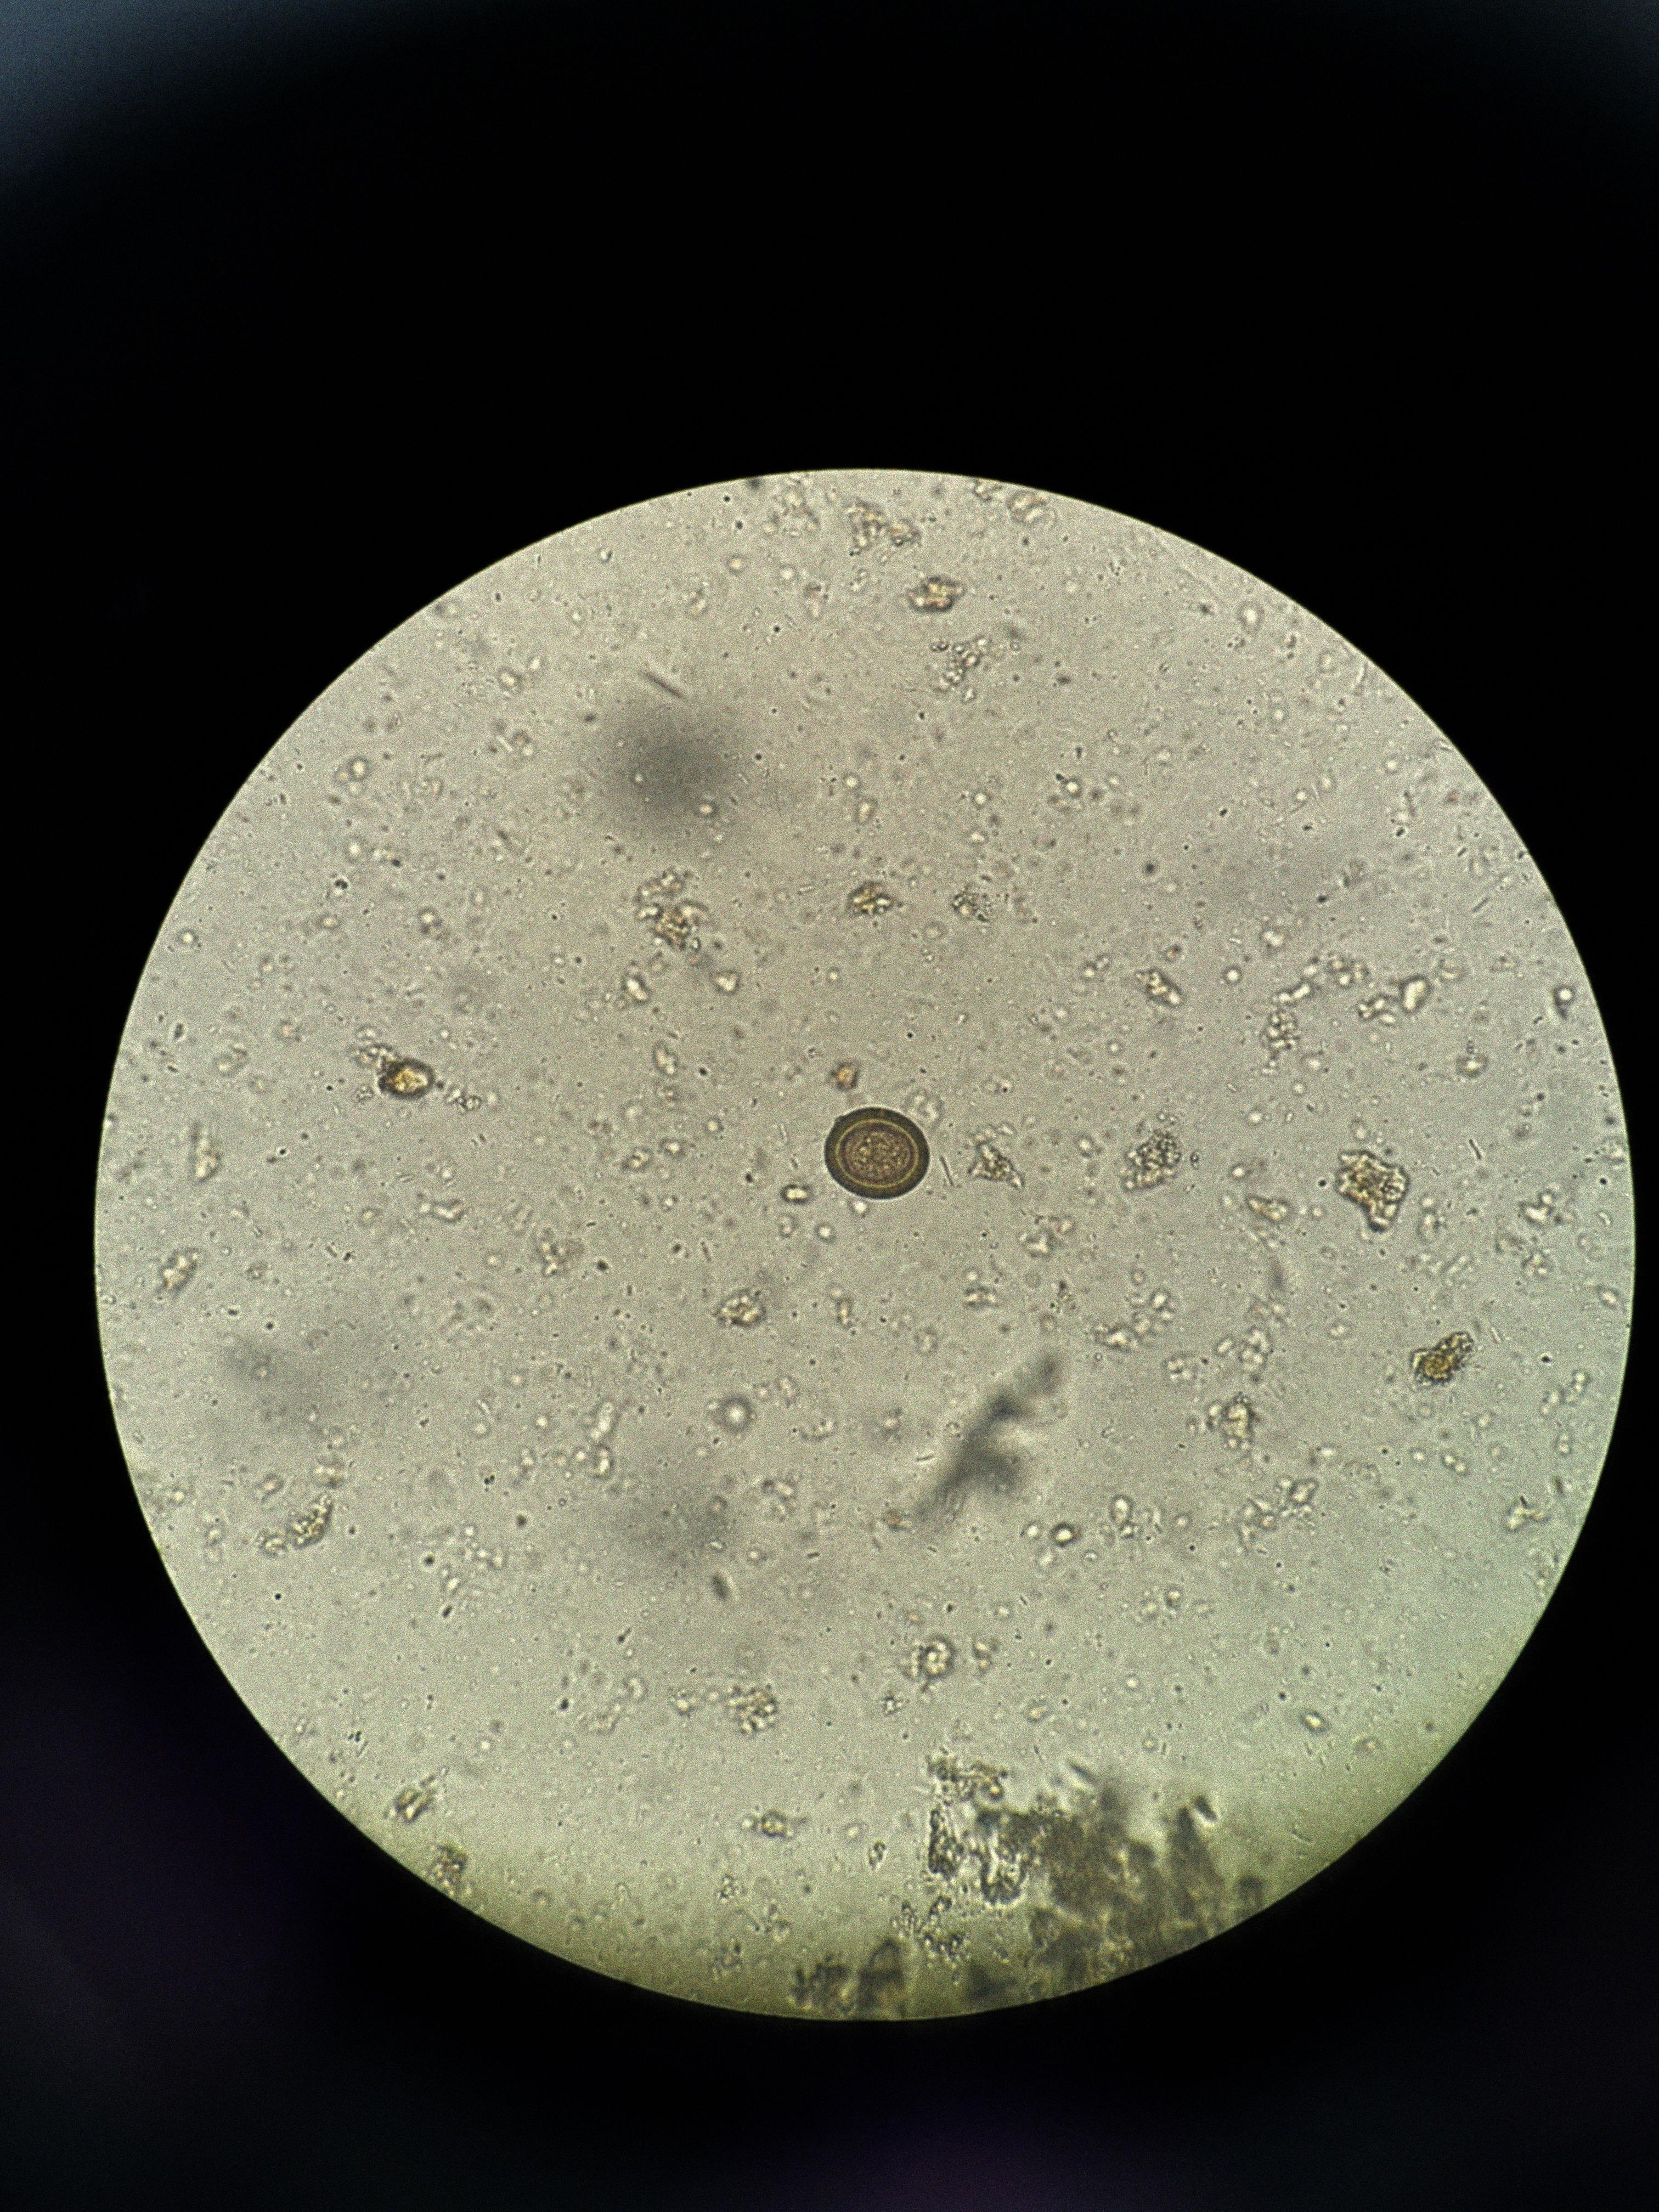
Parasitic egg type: Taenia spp. egg